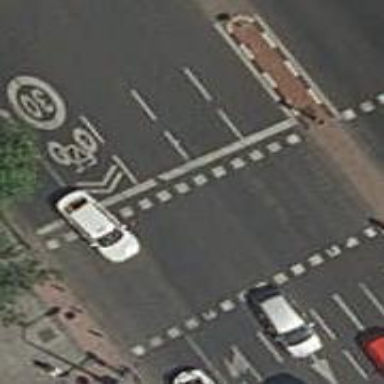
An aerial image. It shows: Road with traffic signals at crossing.